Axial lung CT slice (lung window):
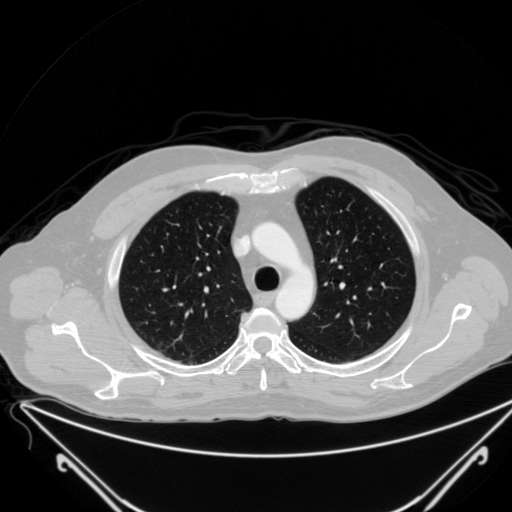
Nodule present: no